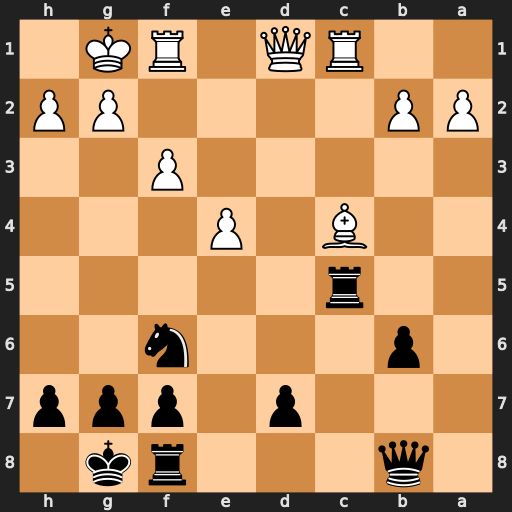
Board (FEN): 1q3rk1/3p1ppp/1p3n2/2r5/2B1P3/5P2/PP4PP/2RQ1RK1
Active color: b
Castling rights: -
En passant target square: -
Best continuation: Rfc8 Bxf7+ Kxf7